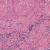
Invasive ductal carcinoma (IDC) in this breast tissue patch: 1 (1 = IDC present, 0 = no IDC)